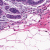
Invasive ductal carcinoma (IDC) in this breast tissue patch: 0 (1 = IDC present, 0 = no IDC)